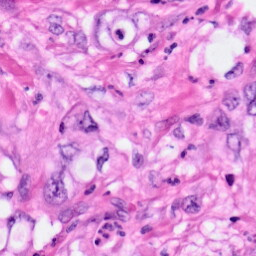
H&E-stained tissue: Pancreatic